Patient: sex M, age 55
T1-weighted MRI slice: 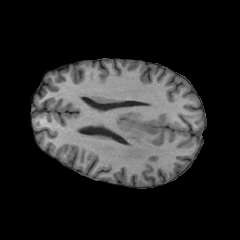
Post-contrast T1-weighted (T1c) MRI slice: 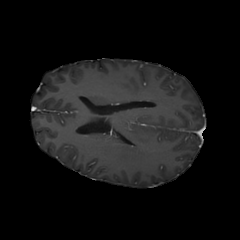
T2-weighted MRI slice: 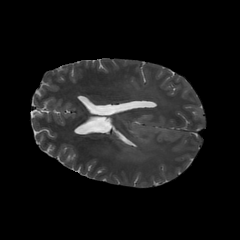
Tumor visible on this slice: yes
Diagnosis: Astrocytoma, IDH-wildtype
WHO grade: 2